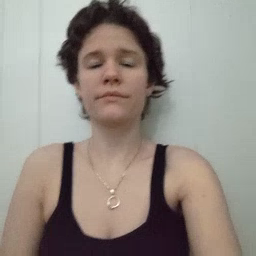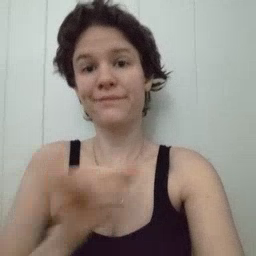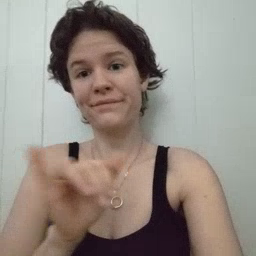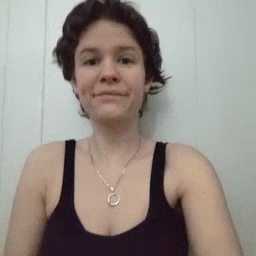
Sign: same